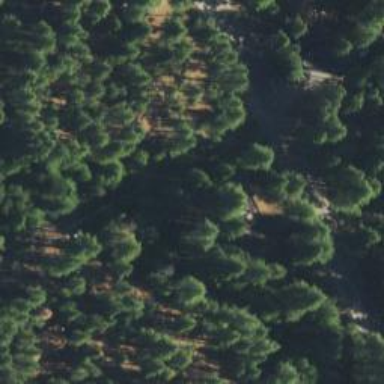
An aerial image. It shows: Forest with evergreen needle-leaved trees.